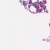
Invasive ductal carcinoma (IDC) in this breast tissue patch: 0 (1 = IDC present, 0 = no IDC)